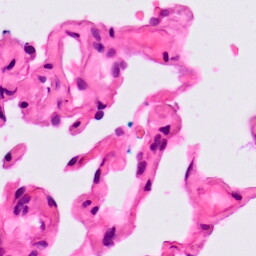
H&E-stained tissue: Lung